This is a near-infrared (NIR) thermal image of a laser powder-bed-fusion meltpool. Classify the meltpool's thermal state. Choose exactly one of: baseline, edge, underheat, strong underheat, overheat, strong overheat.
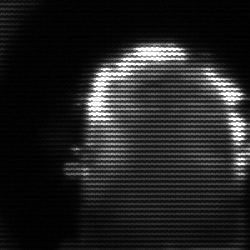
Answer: baseline